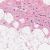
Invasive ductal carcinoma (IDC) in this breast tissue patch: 0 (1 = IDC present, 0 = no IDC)